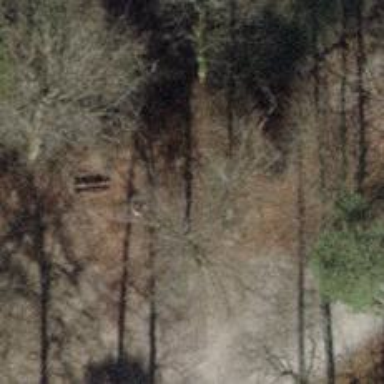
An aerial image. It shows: Bench.